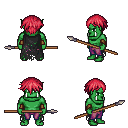
a pixel art fantasy rpg character, male body template, orc, green skin, black tattered cape, magenta pants, ruby red short bangs hairstyle, cloth bracers, spear, four views (front, back, left, right), 2x2 character sprite sheet, small pixel art, hard edges, no anti-aliasing